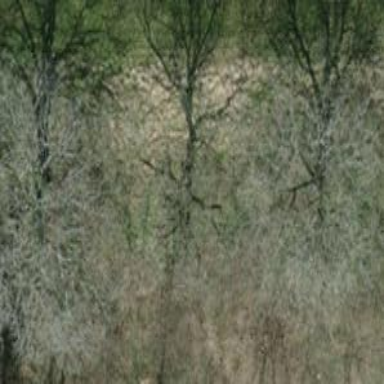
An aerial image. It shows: Broadleaved tree with lush foliage.